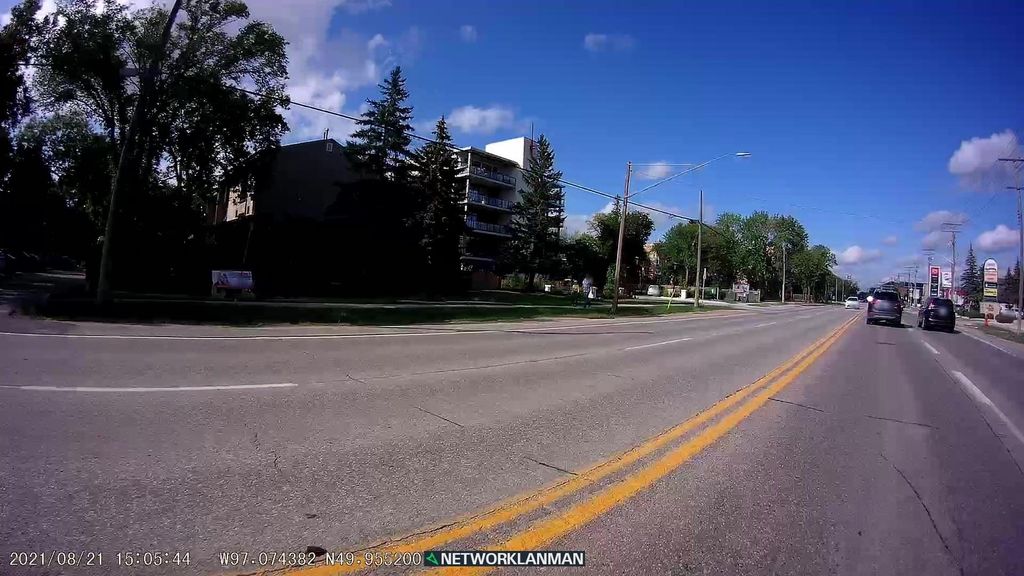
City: winnipeg